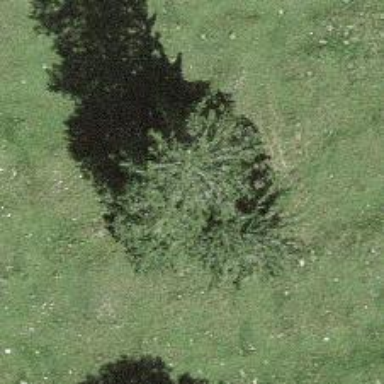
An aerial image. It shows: Single tag "natural: tree."